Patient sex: M
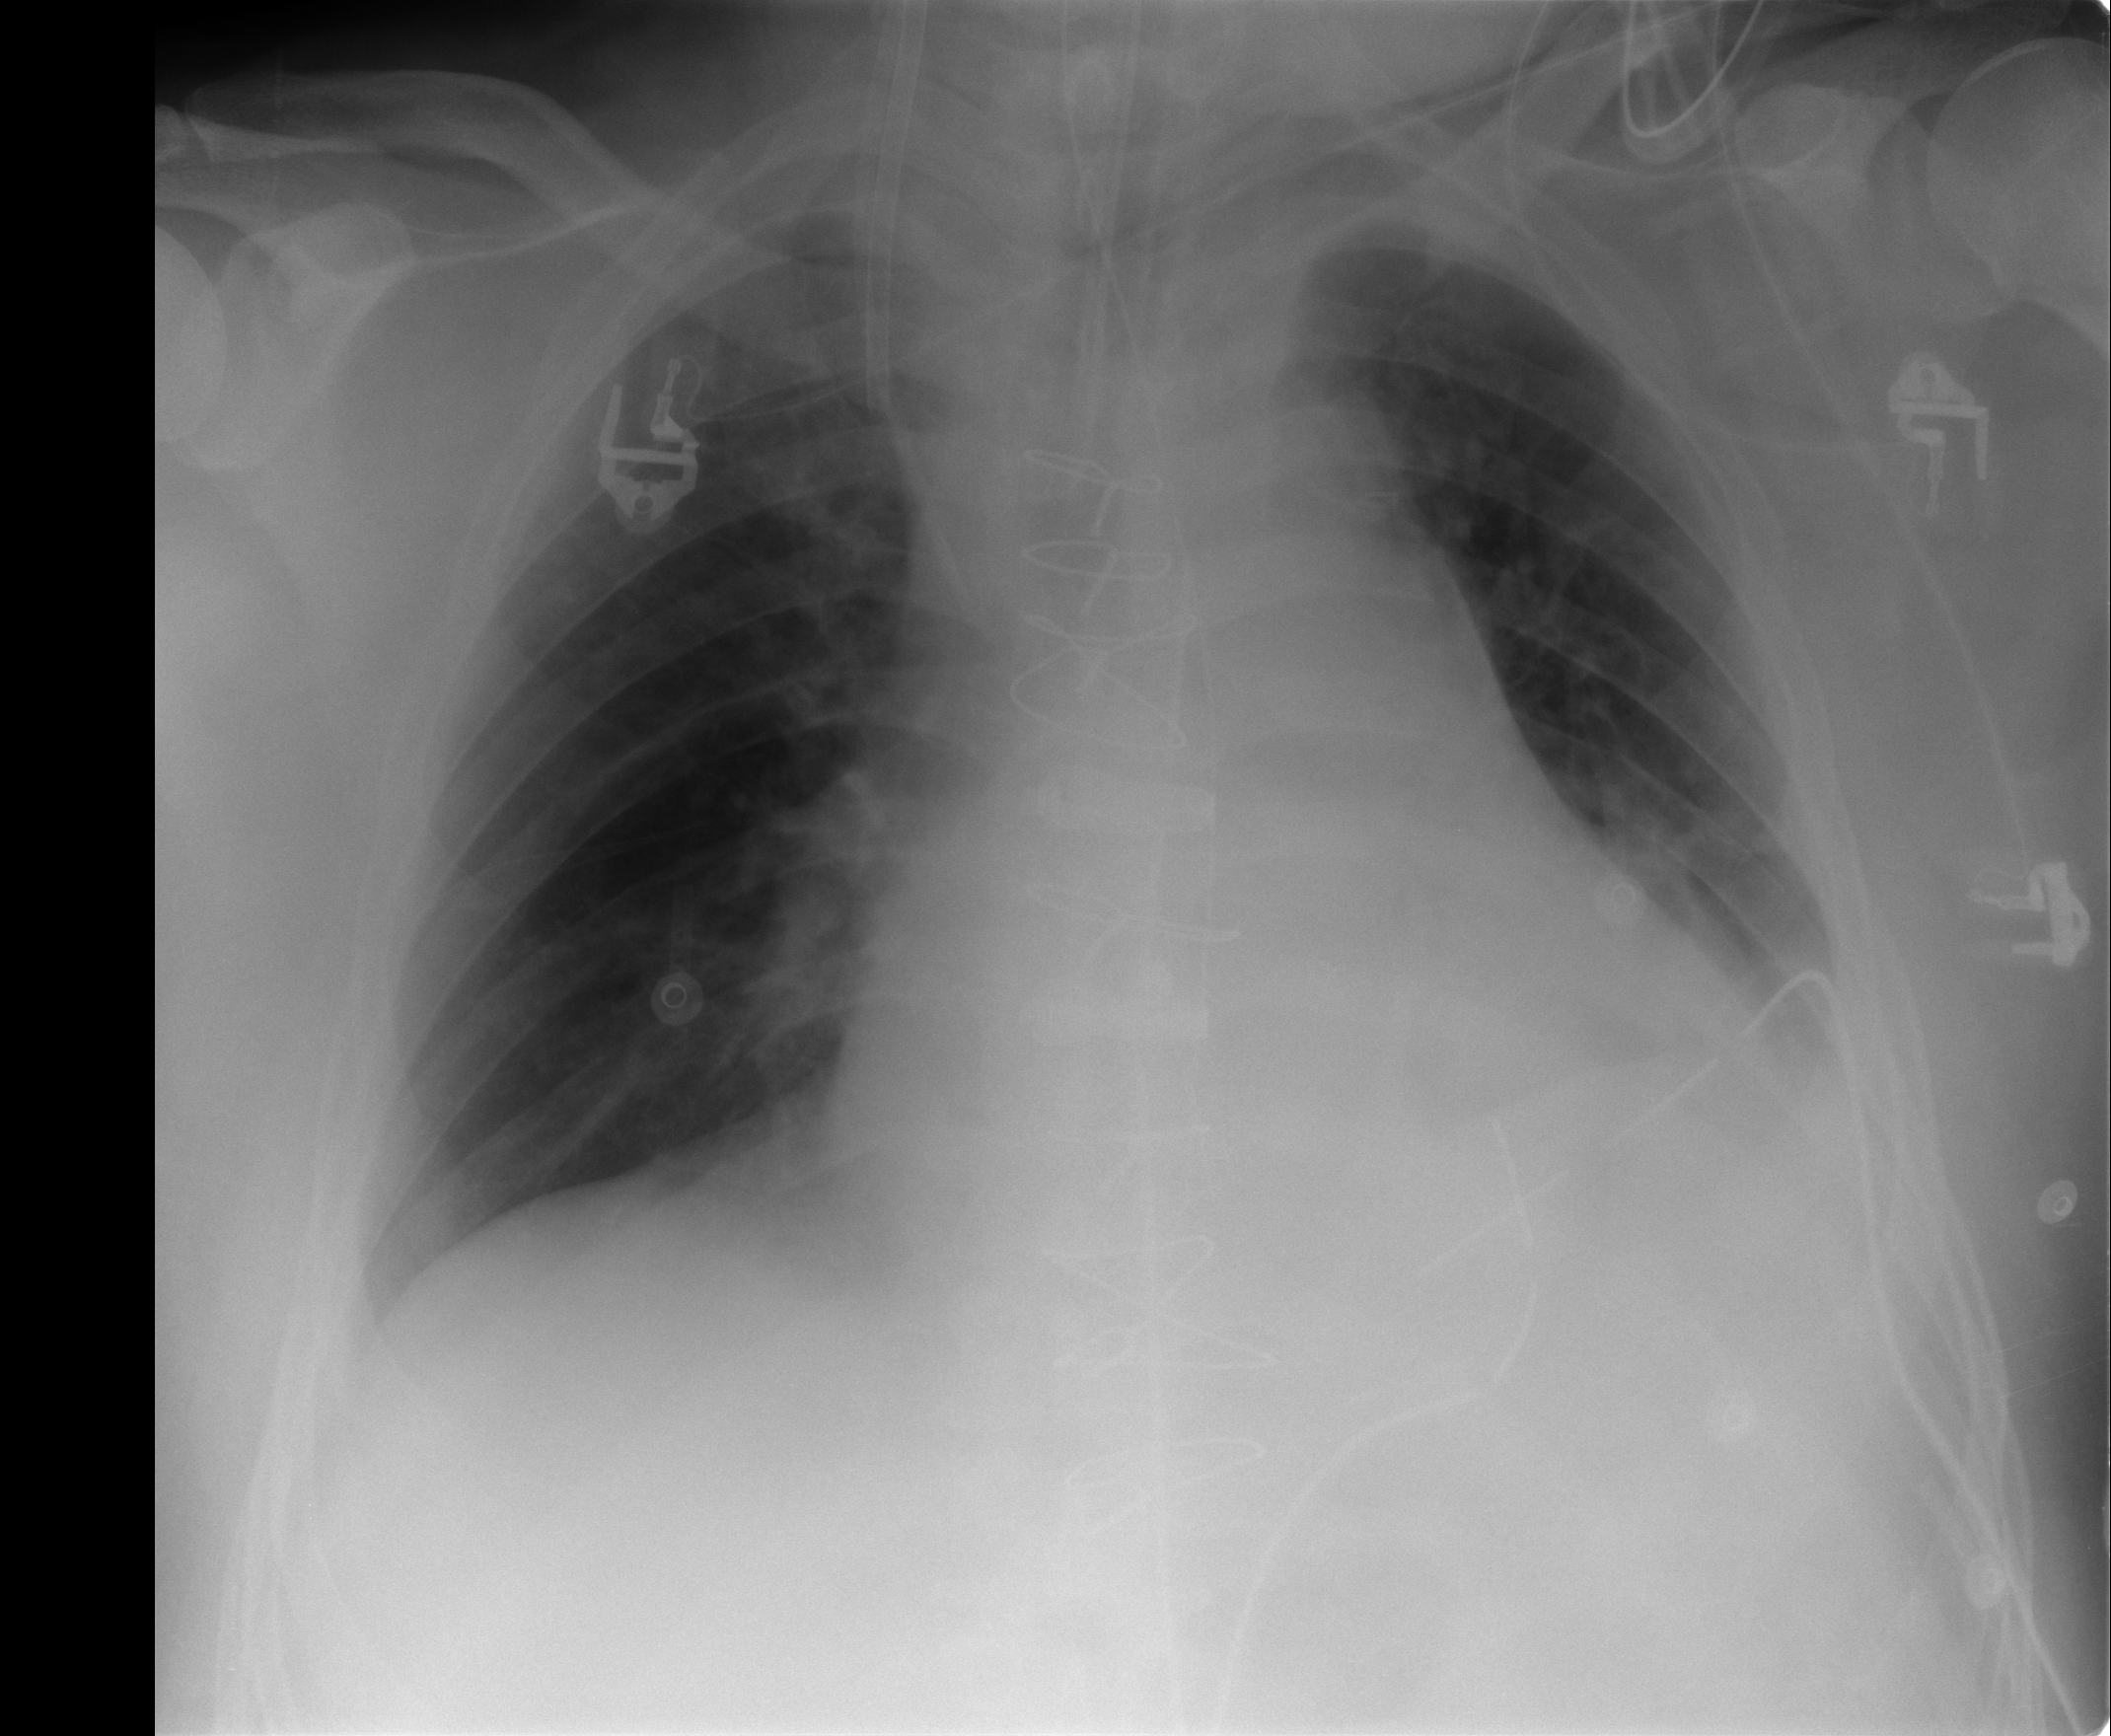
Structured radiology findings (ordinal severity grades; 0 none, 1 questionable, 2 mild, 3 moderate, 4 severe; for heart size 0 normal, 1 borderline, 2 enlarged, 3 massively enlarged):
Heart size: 2
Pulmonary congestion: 0
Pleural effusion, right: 0
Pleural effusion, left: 2
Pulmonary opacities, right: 0
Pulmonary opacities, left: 0
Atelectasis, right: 0
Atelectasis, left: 2